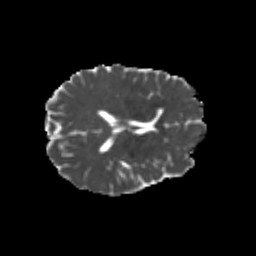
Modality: MD
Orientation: axial
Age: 23
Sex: female
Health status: healthy
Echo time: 0.074 s